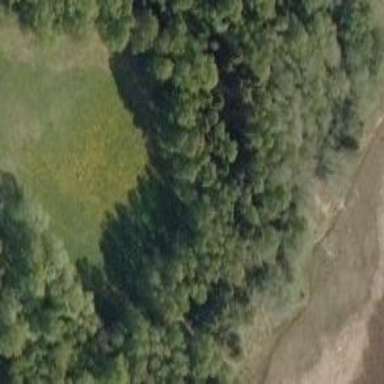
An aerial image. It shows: Landscape with heath vegetation.